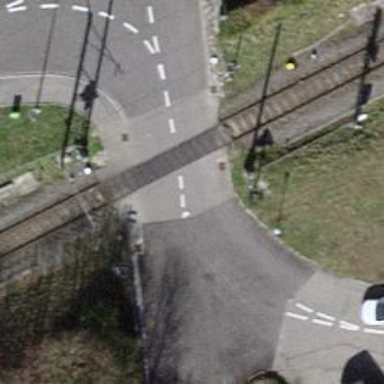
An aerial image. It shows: Railway level crossing.